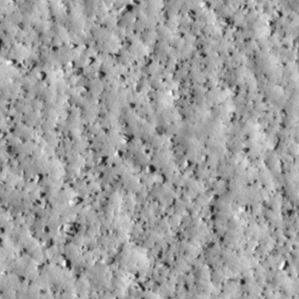
Label: non_frost